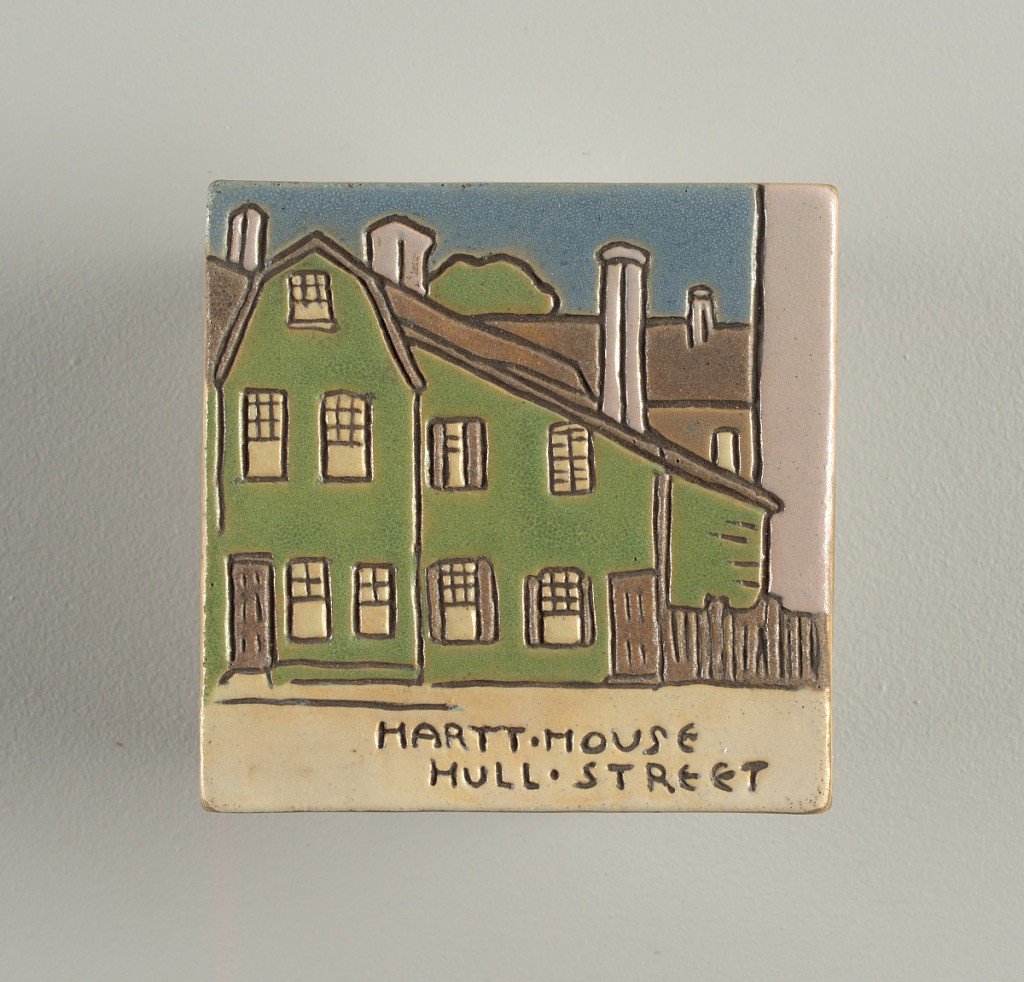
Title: Tile
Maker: Paul Revere Pottery, American, 1908 - 1942
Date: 1913
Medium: Glazed earthenware
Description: Glazed tile depicting a green three story house in a neighborhood. Underneath the image says: "Hartt House Hull Street".